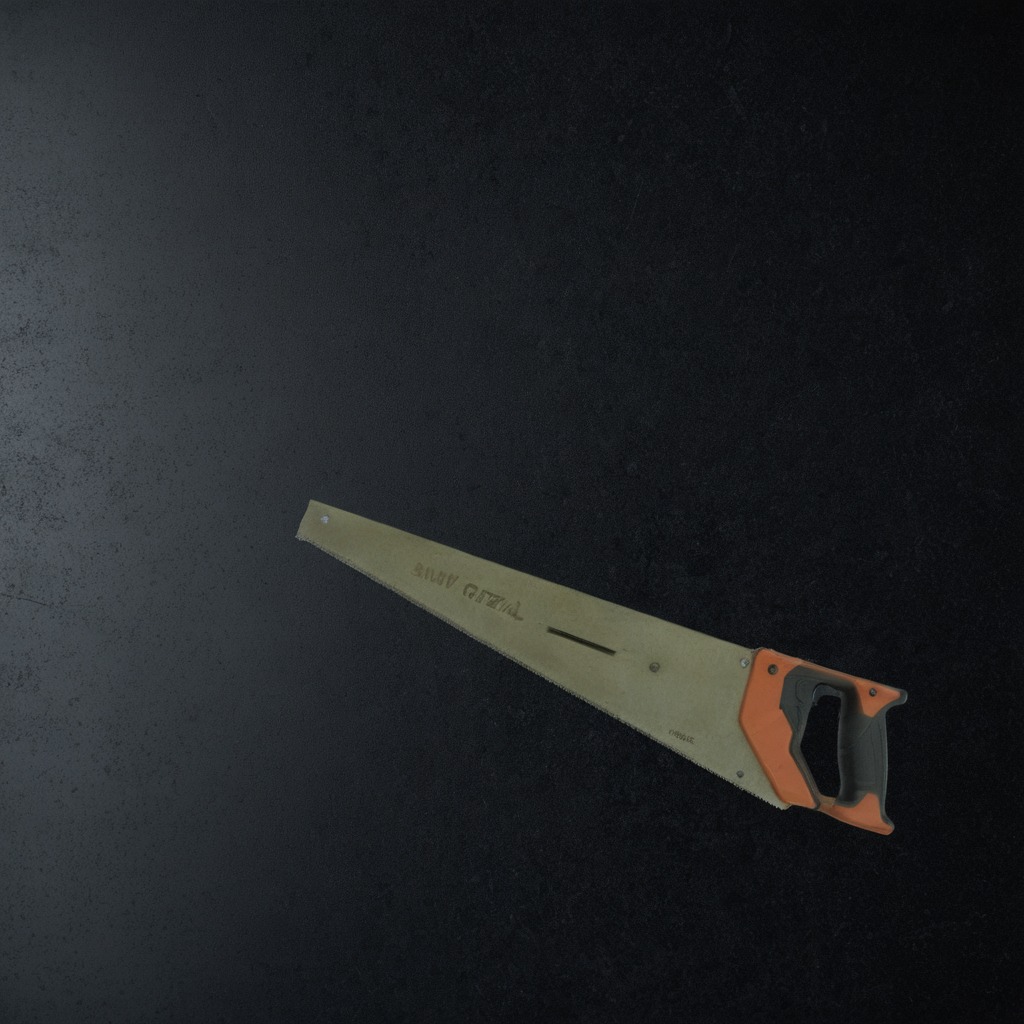
A metal saw lies on the clean granite tabletop inside a workshop at night.